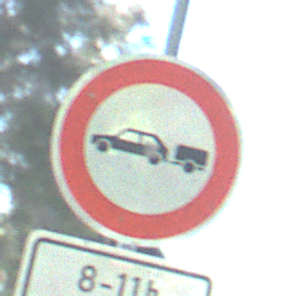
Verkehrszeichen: VerbotPersonenkraftwagenMitAnhaenger
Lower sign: ZeitangabenOhneBeschraenkungAufWochentage2
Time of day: Midday
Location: Outdoor (Special)
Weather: PartlyCloudy
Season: NotSpecified
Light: Natural